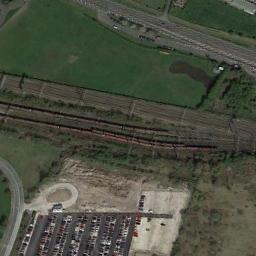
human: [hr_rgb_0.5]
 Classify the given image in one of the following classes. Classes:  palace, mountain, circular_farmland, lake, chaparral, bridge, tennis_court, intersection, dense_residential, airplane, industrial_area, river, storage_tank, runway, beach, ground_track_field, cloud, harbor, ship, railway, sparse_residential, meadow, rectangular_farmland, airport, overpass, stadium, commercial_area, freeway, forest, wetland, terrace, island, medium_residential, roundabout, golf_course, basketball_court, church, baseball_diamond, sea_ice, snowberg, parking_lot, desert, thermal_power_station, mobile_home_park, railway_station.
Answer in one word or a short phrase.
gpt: railway_station